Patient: sex F, age 58
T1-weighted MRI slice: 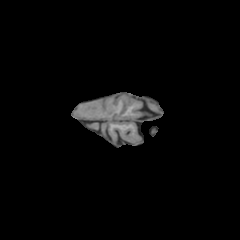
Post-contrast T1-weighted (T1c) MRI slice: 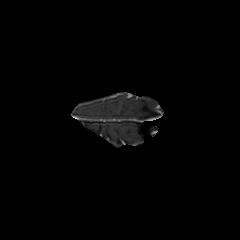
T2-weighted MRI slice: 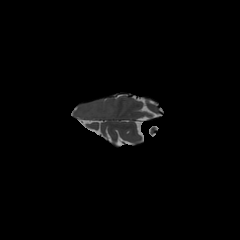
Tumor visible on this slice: yes
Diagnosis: Glioblastoma, IDH-wildtype
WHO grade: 4